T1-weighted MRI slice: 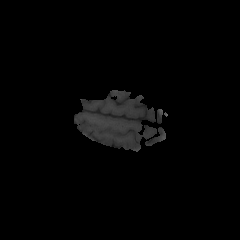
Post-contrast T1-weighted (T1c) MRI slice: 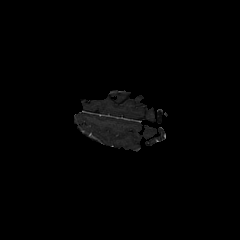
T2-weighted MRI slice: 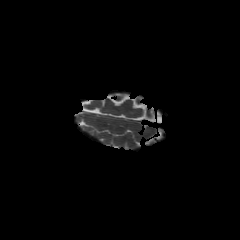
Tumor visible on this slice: yes